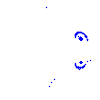
Particle: pion